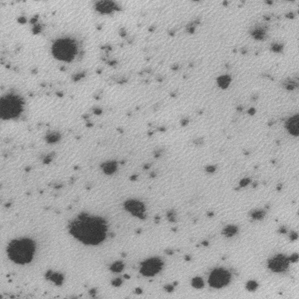
Label: frost